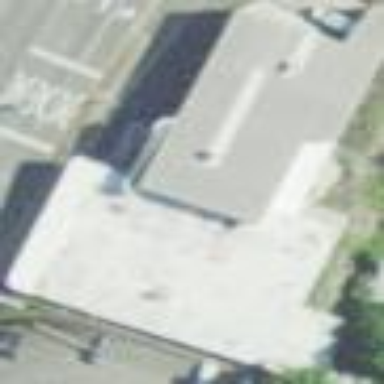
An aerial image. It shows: Building with furniture shop.